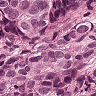
Metastatic tissue present: yes